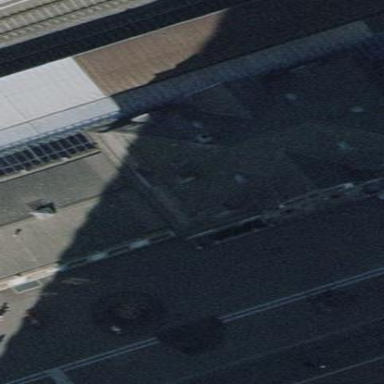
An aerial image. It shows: Building with gabled roof.